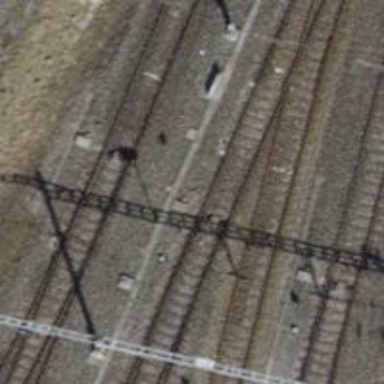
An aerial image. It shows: Railway switch.